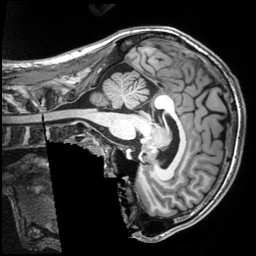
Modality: T1w
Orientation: sagittal
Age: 32
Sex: male